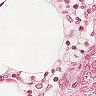
Metastatic tissue present: no